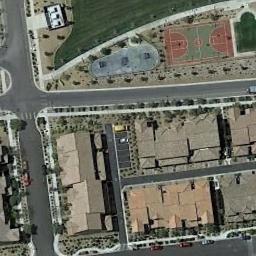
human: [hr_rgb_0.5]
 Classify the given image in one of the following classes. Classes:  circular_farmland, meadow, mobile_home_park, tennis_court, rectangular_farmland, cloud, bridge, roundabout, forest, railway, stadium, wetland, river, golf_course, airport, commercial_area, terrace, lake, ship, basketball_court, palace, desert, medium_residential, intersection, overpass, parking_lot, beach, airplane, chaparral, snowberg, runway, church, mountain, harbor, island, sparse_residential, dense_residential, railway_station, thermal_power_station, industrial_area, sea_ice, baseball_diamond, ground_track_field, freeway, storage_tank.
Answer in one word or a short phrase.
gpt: basketball_court